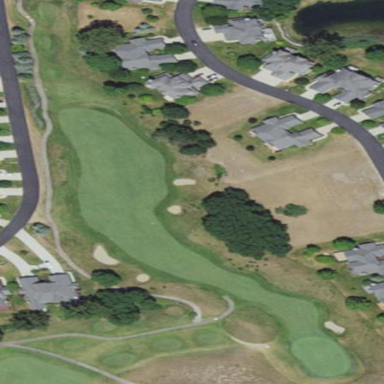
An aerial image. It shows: Rough area on grassy golf course.